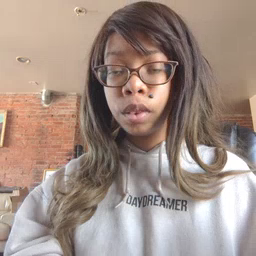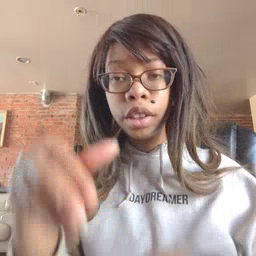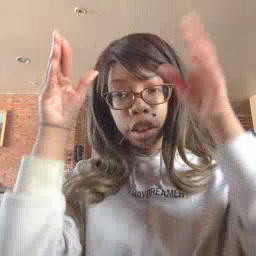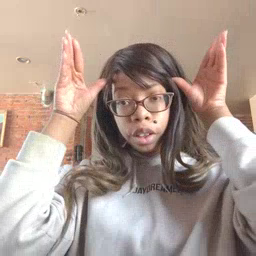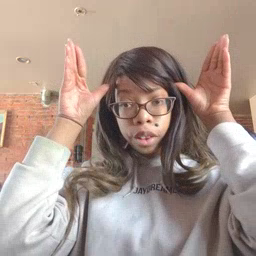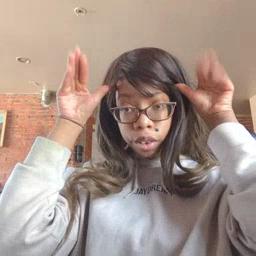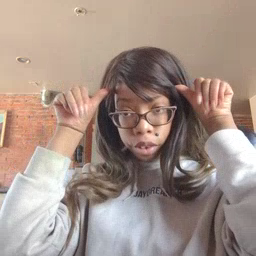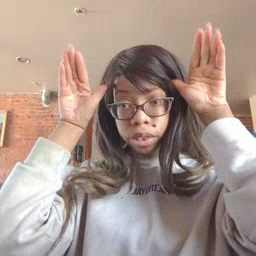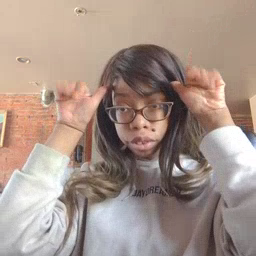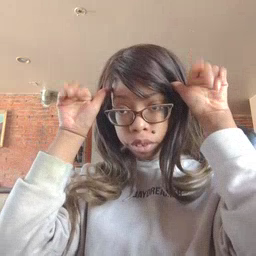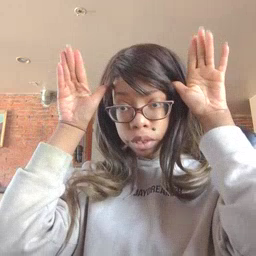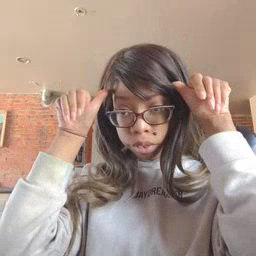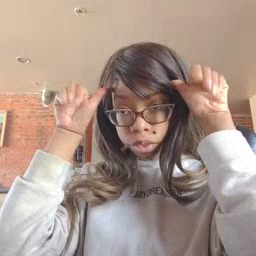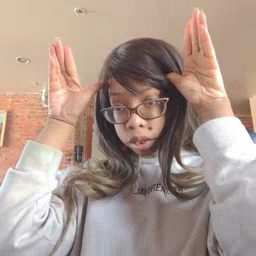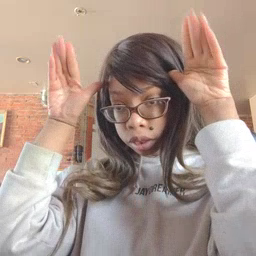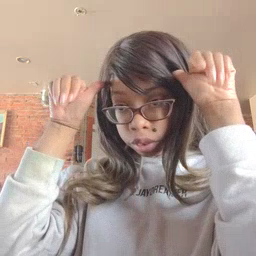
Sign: donkey